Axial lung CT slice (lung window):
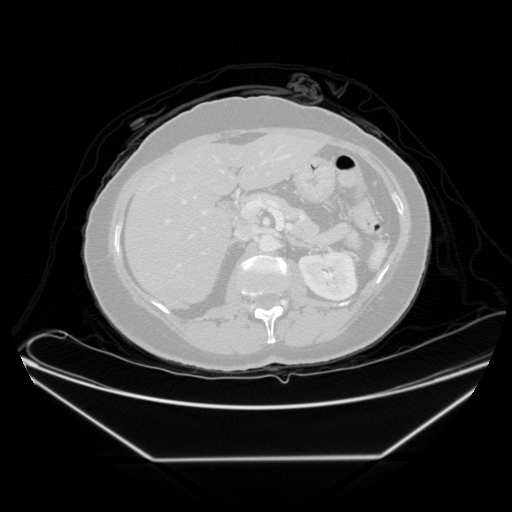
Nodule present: no